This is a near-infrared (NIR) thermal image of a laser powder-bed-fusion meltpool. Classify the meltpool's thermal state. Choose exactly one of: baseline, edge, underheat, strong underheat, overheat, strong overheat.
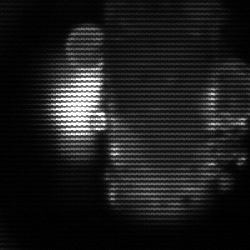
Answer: strong underheat